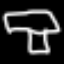
Label: mushroom